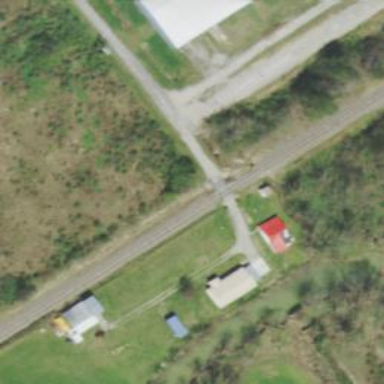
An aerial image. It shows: Level crossing along the railway.